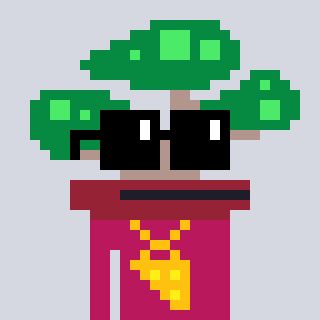
a pixel art character with square black sunglasses, a bonsai-shaped head and a darkpink-colored body on a cool background